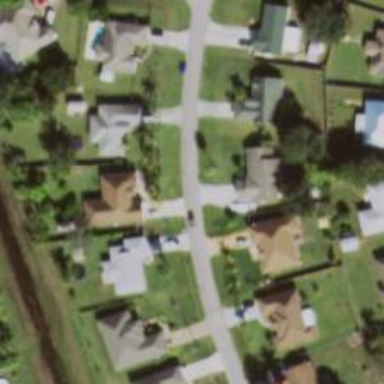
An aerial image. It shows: Residential road.